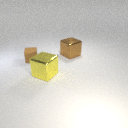
small brown rubber cube to the left of large yellow metal cube